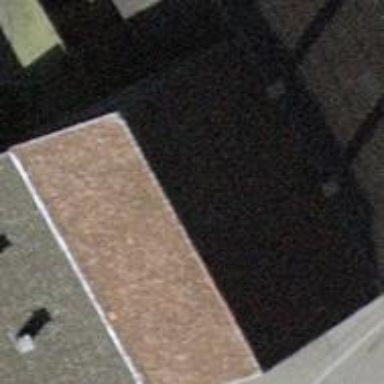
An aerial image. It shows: Farm building with gabled roof covered in rosy brown roof tiles. The roof is oriented along the structure.